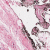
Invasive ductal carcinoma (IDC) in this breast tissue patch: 0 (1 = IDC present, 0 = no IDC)